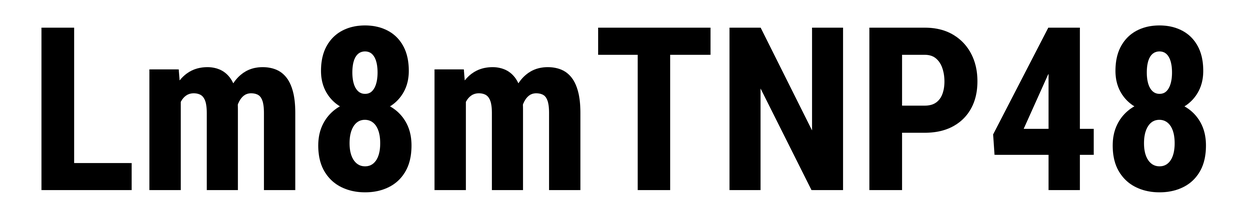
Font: Roboto_Condensed_Bold